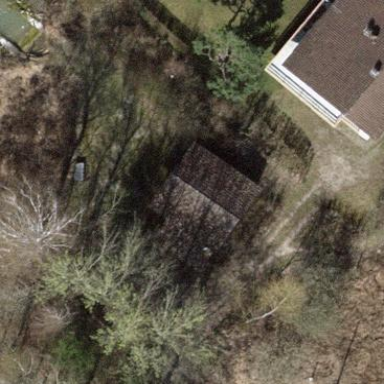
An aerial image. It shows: Simple house.